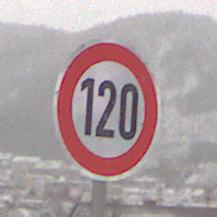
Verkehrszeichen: Geschwindigkeit120
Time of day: Midday
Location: Outdoor (Nature)
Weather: Overcast
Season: Winter
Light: Natural